九年级 · 度量几何学
如图, 校园里一片小小的树叶, $P$ 为 $A B$ 的黄金分割点 $(A P>P B)$, 如果 $A B$ 的长度为 $10 \mathrm{~cm}$, 那么 $B P$ 的长度为 ( ) $\mathrm{cm}$

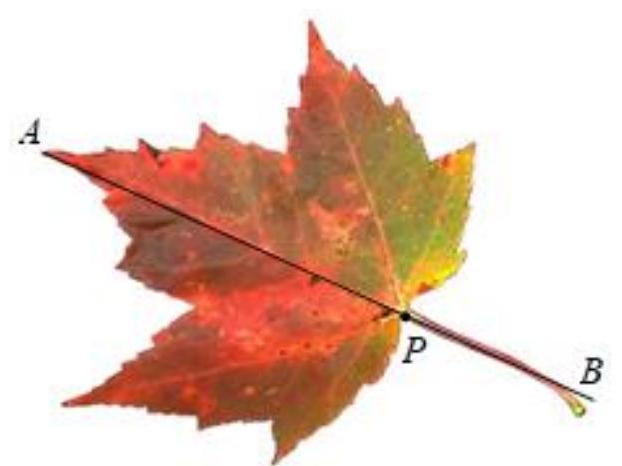
A. $5 \sqrt{5}-5$
B. $5+5 \sqrt{5}$
C. $15-5 \sqrt{5}$
D. $15+5 \sqrt{5}$

答案: C
解析: 利用黄金分割的比值关系进行运算即可.

【详解】解：由黄金分割可得：

$\frac{A P}{A B}=\frac{B P}{A P}$

$\therefore \frac{10-B P}{10}=\frac{B P}{10-B P}$

整理得: $(10-B P)^{2}=10 B P$

解得: $B P=15-5 \sqrt{5}$ 或 $15+5 \sqrt{5}$ (舍去)

故答案为: C.

【点睛】本题主要考查了黄金分割的比值关系, 熟悉掌握比值关系建立式子是解题的关键.